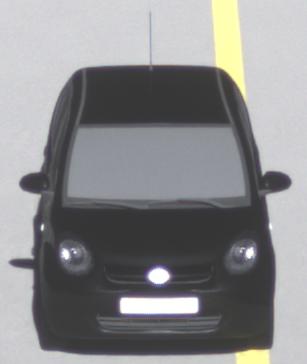
Make: Toyota
Model: Passo
Detailed model: Toyota Passo X Yururi
Model produced from: 2010
Model produced until: 2016
Doors: 5
Color: black
Road condition: dry road
Daytime: morning or afternoon
Contrast: high contrast